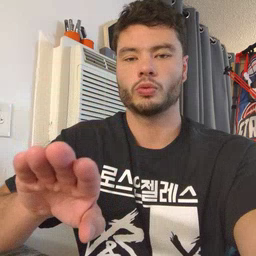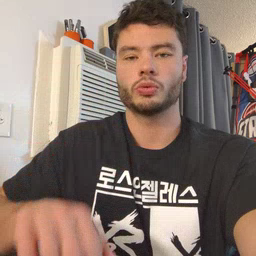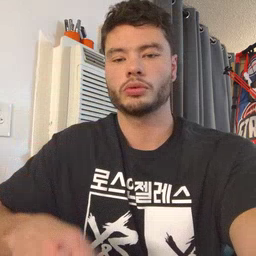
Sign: into